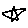
Label: star